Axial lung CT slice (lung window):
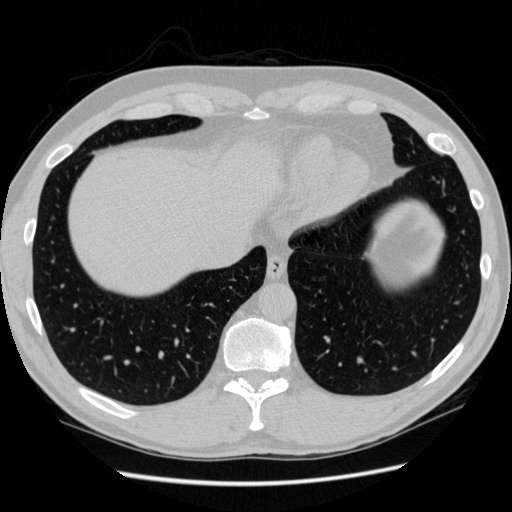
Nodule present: no